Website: lowes
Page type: newsletter-management
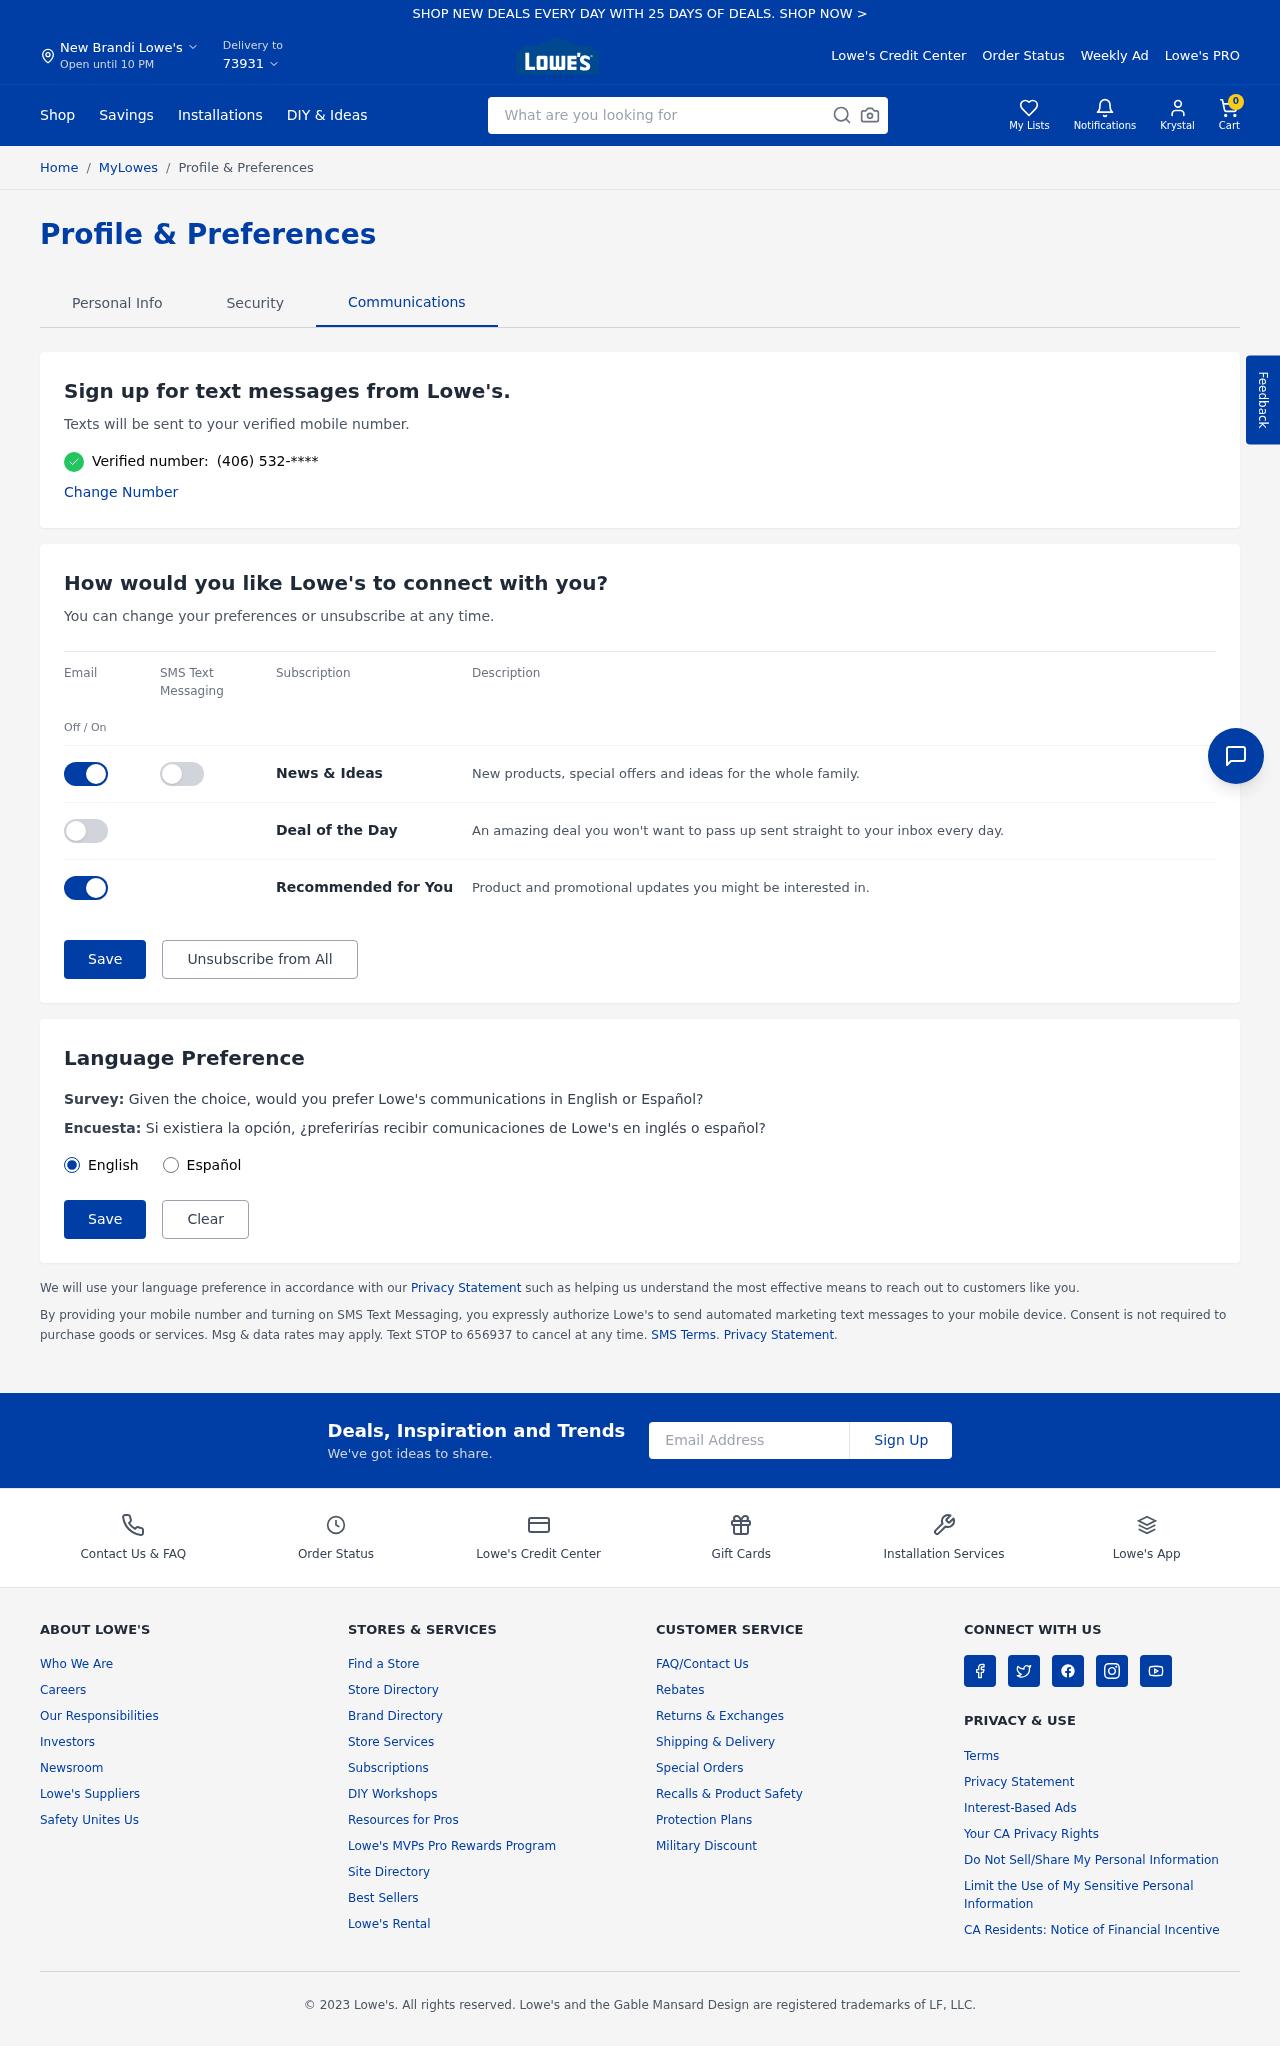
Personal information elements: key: PII_CITY
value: New Brandi
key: PII_EMAIL
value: krystal.ellis@yahoo.com
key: PII_FIRSTNAME
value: Krystal
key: PII_POSTCODE
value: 73931
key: PII_PHONE
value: (406) 532
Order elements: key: ORDER_NUM_ITEMS
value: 0
Search elements: key: HEADER_SEARCH
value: What are you looking for